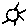
Label: sun